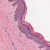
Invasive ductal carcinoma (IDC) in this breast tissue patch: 0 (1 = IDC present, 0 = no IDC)